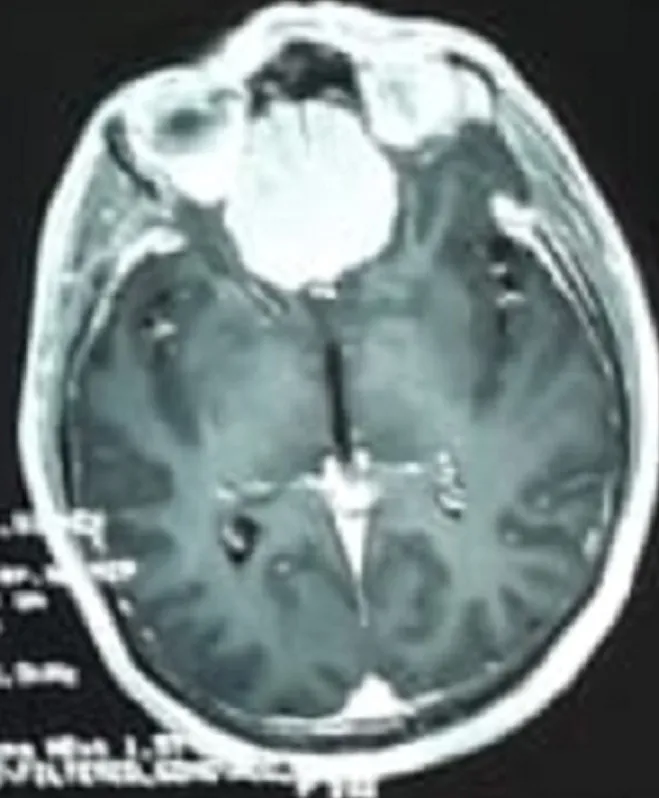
MRI scan of T1 lesion hypo intensity extra axial anterior skull base fronto ethmoidal area; in T2 lesion hyper intensity this lesion was homogenous inhancing after gadolinium injection.
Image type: radiology (mri)